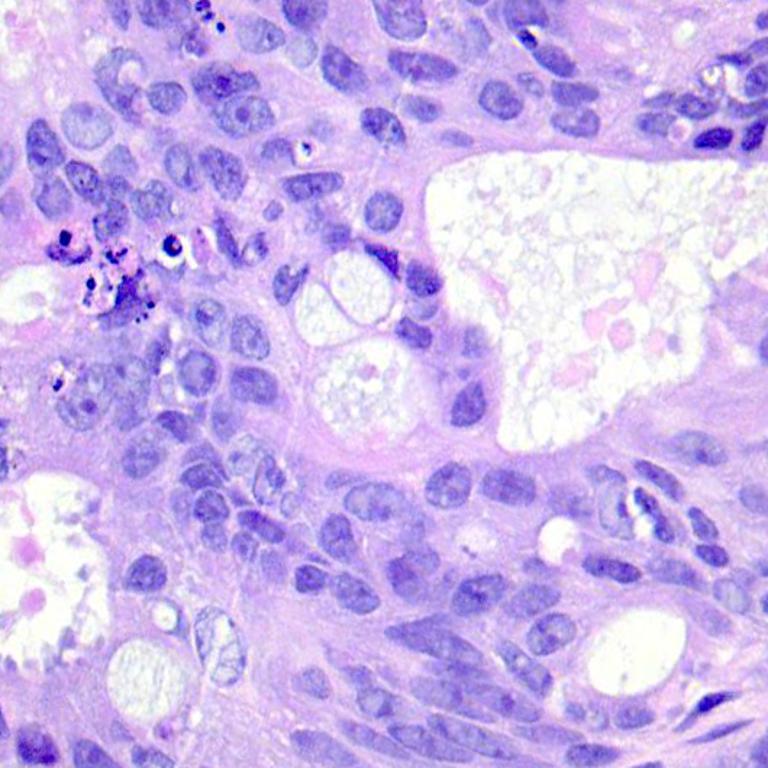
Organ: colon
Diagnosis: adenocarcinomas